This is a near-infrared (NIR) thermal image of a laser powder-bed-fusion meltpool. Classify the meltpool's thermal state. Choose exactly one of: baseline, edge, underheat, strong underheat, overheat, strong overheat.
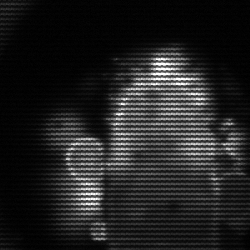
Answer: strong underheat